Aerial crown-view tile of a tropical tree (Barro Colorado Island, Panama), acquired 20241014:
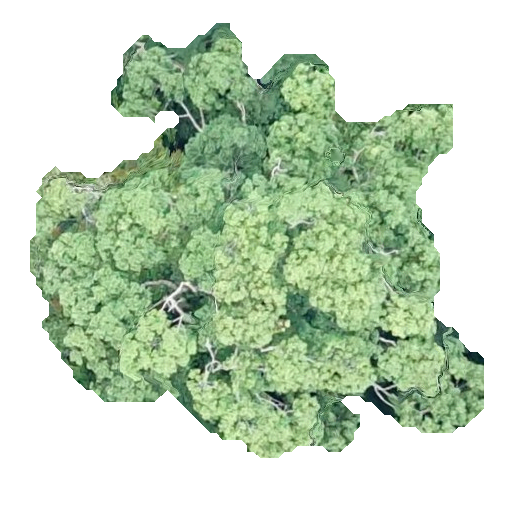
Species: Ocotea leptobotra
GBIF accepted scientific name: Ocotea leptobotra
Crown area: 201.391 m²